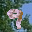
Label: 9